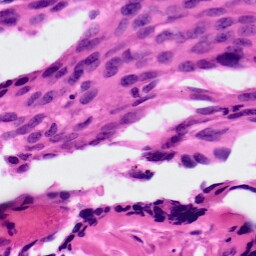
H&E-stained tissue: Ovarian